Question: After upgrading from ExtJS 4.0.7 to 4.1, I'm facing a layout issue. There are five fields in a panel (four combos and a datepicker). This is the relevant part of the panel's config:
'''
defaults: {
flex: 1,
margin: '4',
labelAlign: 'top'
},
layout: {
type: 'hbox',
align: 'top'
},
'''
With ExtJS 4.0.7, all five fields are displayed with the same width and the expected margin around each. In ExtJS 4.1, it looks like the width of the icons on the right of the text fields are not taken into account for the layout calculations.

Any ideas?
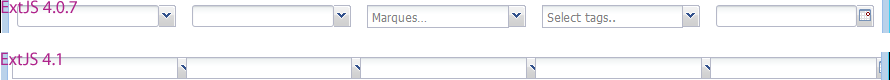
Answer: Mmm maybe there's something else that could cause the issue. Actually, this works good for me:
'''
Ext.create ('Ext.container.Container', {
renderTo: Ext.getBody () ,
layout: {
type: 'hbox' ,
align: 'top'
} ,
defaults: {
flex: 1 ,
labelAlign: 'top' ,
margin: 4
} ,
items: [{
xtype: 'combo'
} , {
xtype: 'combo'
} , {
xtype: 'combo'
} , {
xtype: 'combo'
} , {
xtype: 'datefield'
}]
});
'''
And it works with 'margin: 4' and 'margin: "4"'.